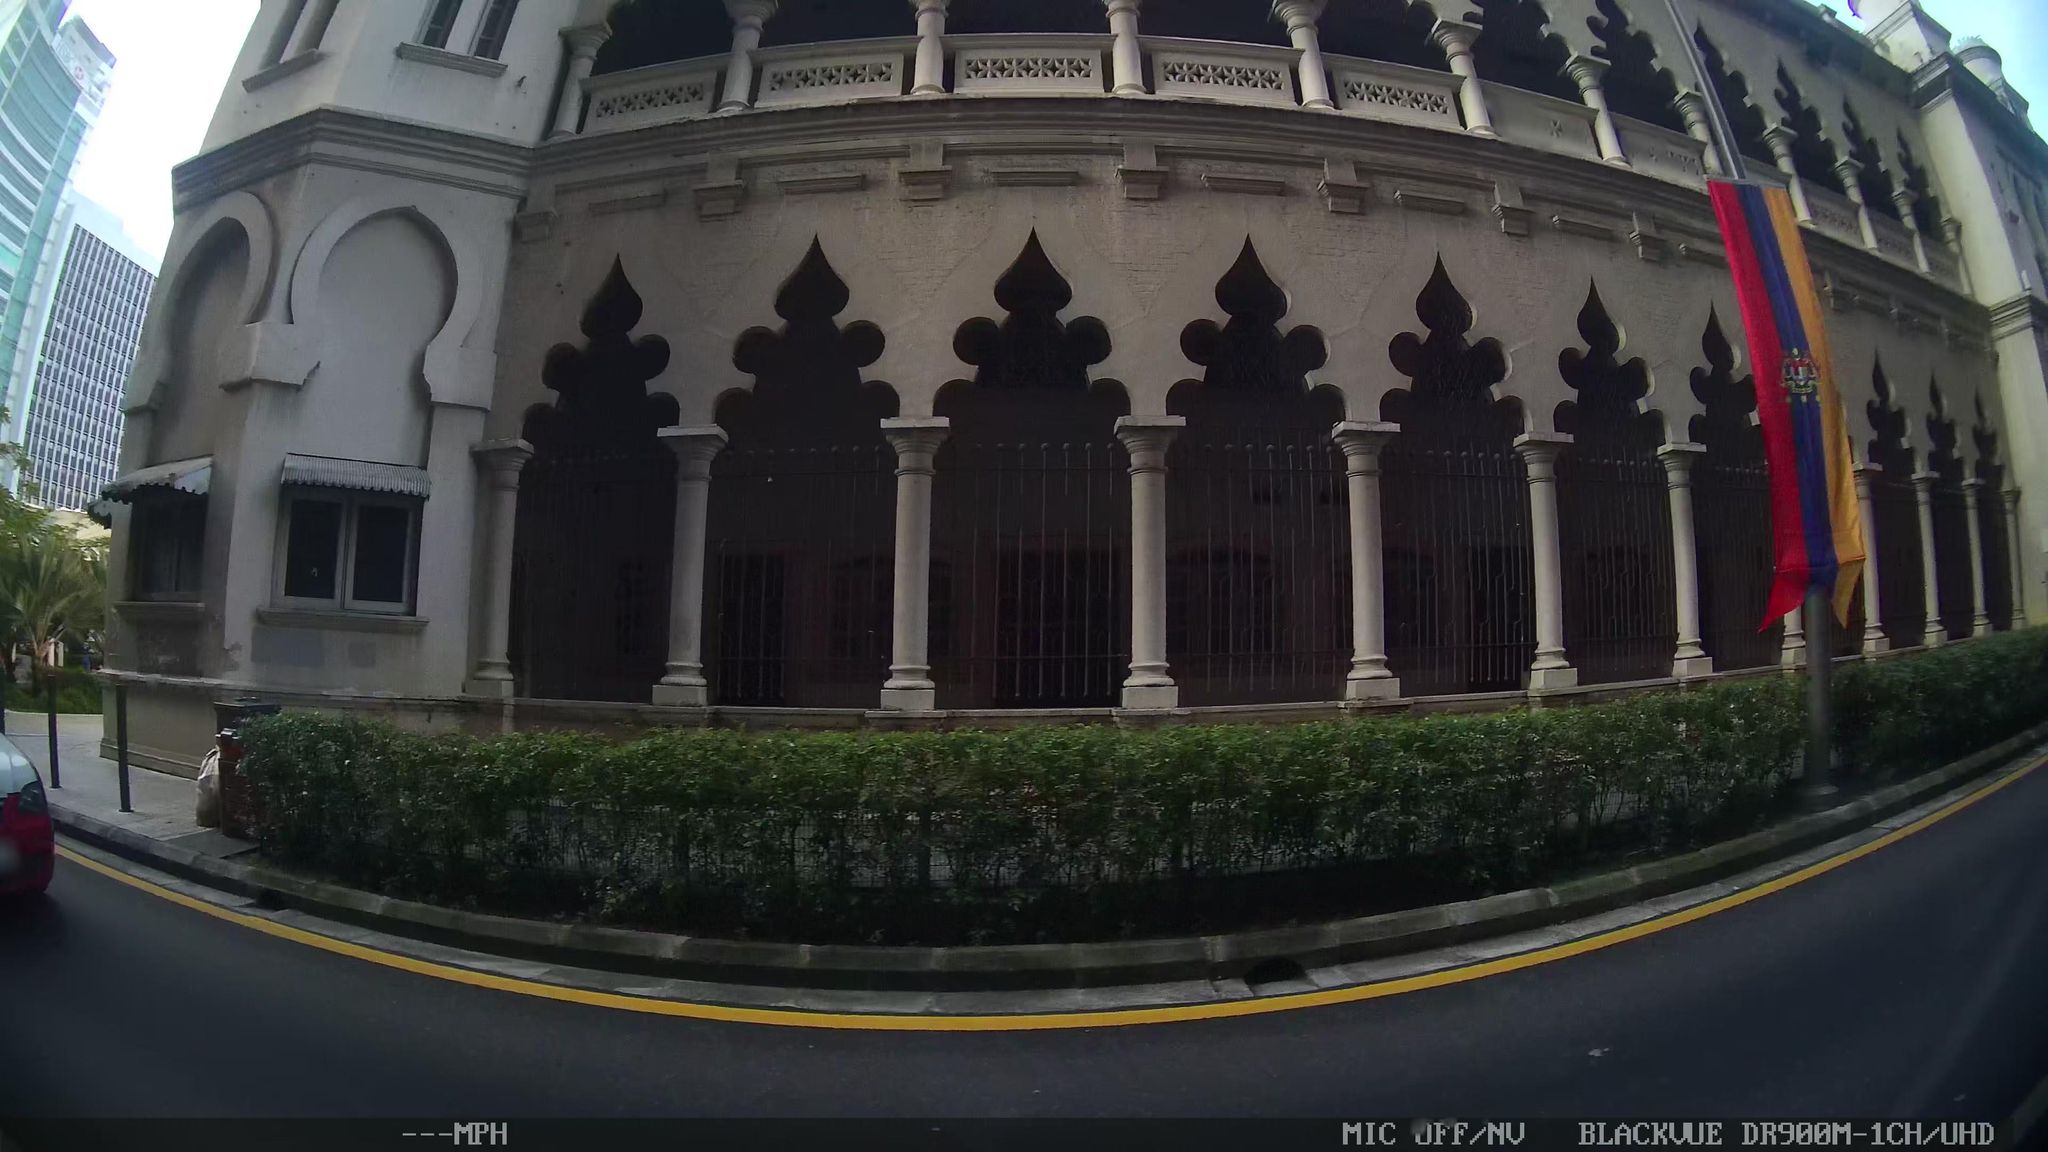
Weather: clear
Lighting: day
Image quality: good
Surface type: driving surface
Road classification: footway, steps, corridor
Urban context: urban centre
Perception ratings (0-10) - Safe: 2.65, Lively: 4.96, Beautiful: 4.36, Boring: 3.05, Depressing: 4.22, Wealthy: 2.9